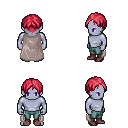
a pixel art fantasy rpg character, male body template, dark elf, purple skin, gray cape, teal pants, ruby red parted hairstyle, maroon shoes, four views (front, back, left, right), 2x2 character sprite sheet, small pixel art, hard edges, no anti-aliasing